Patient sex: F
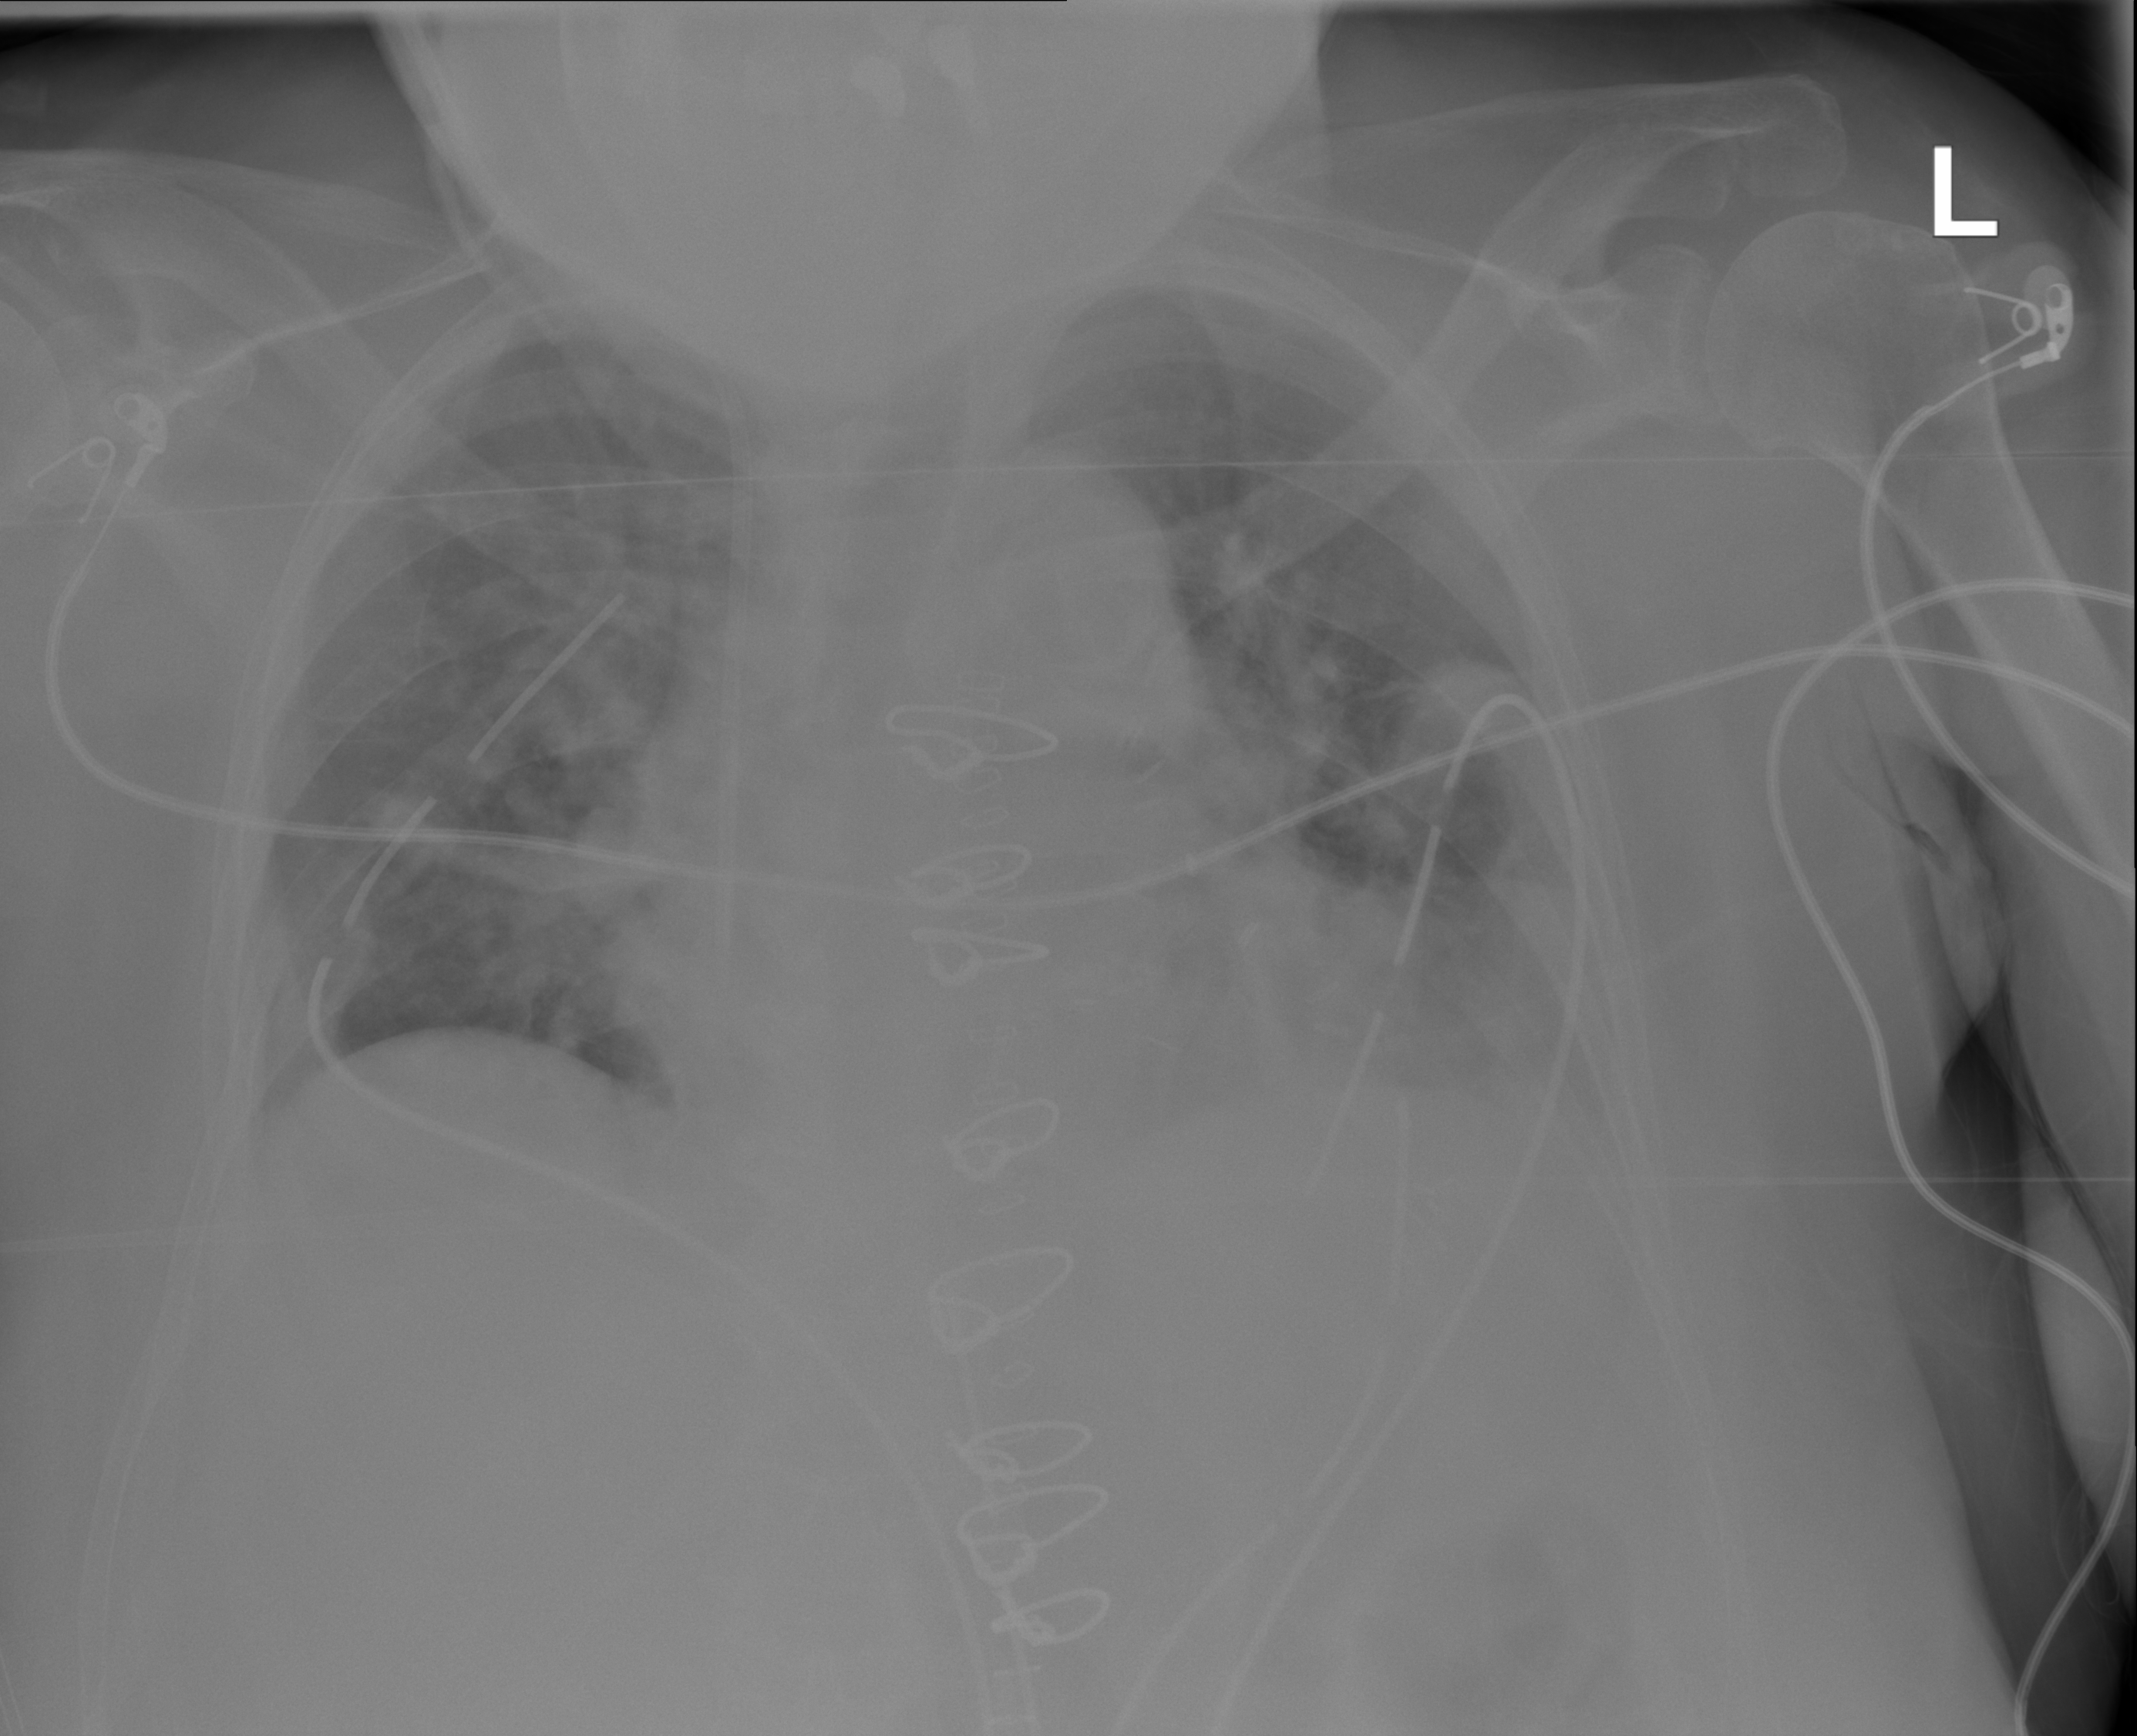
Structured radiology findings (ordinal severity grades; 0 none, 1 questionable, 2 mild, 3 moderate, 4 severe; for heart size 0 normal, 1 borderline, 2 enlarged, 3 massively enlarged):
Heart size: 1
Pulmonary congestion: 2
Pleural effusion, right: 0
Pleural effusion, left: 1
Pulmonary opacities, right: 2
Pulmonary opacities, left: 2
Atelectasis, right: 0
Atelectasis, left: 1